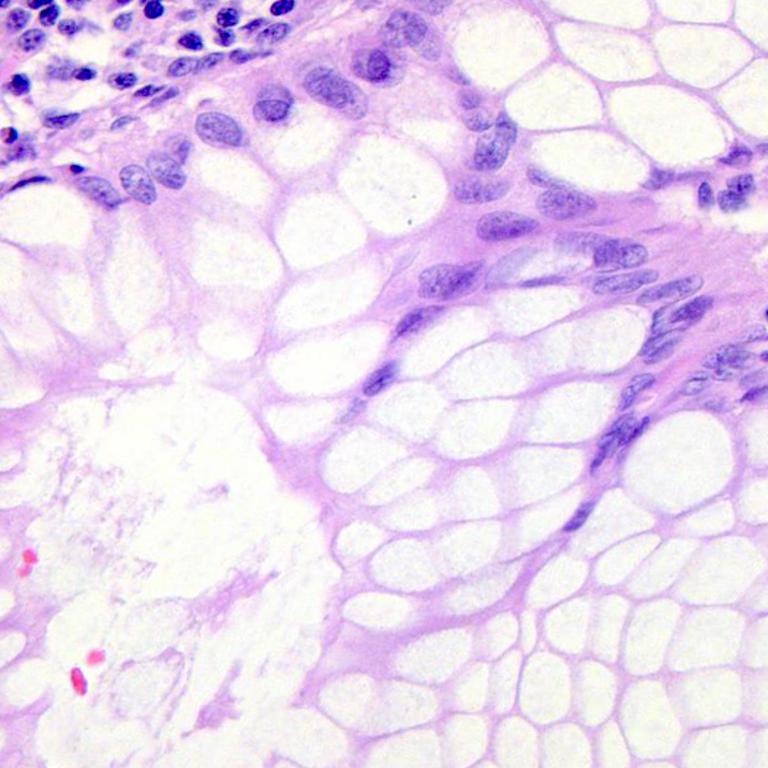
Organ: colon
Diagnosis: benign